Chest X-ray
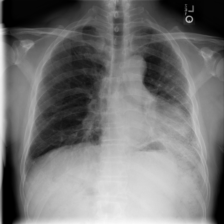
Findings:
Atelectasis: negative
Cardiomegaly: negative
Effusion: negative
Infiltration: negative
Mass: negative
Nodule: negative
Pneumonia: negative
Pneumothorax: negative
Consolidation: negative
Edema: negative
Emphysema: negative
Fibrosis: positive
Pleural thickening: negative
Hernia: negative